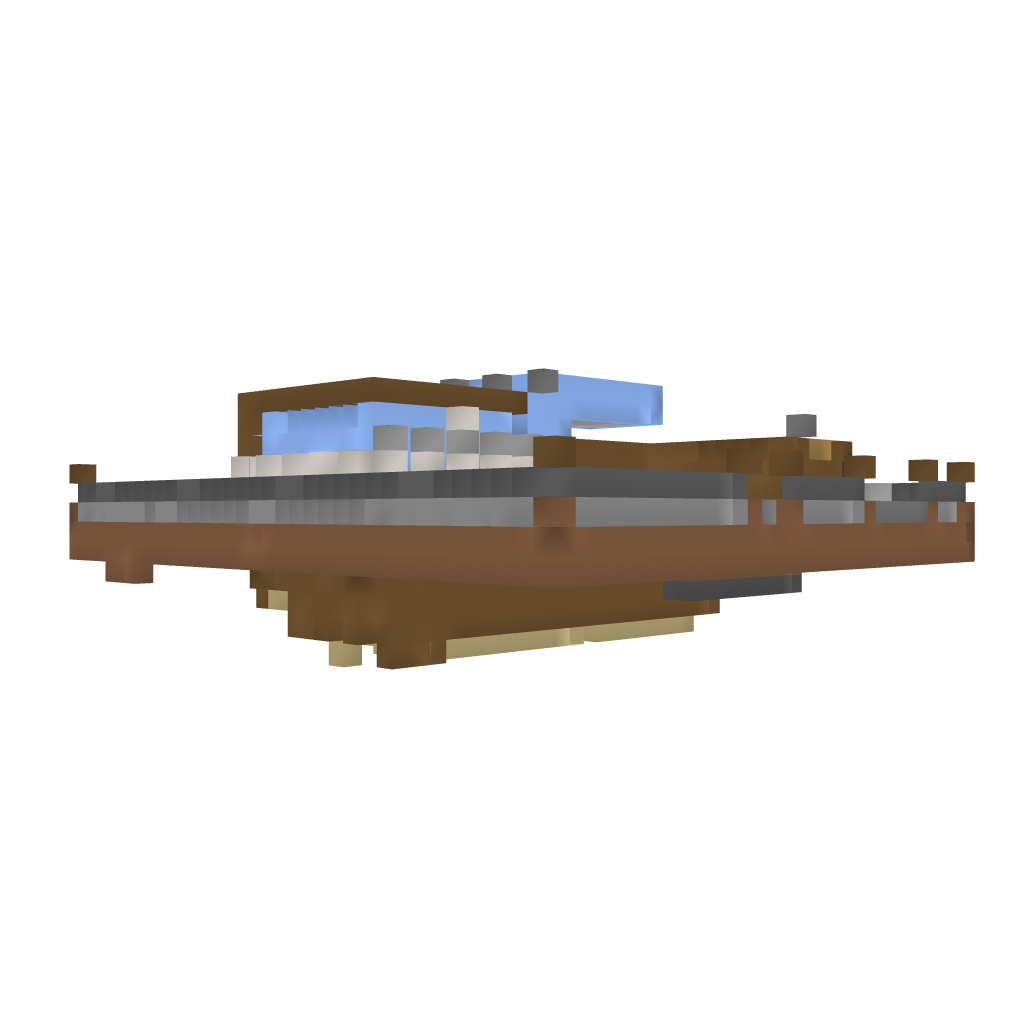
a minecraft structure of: Modern House 3